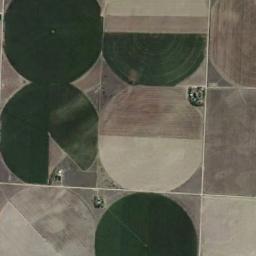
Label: circular_farmland